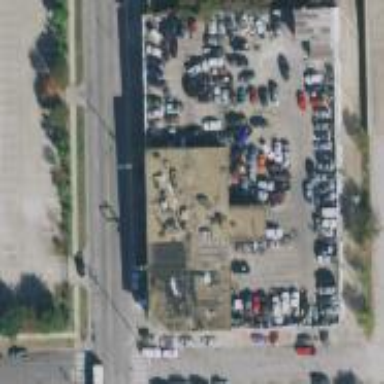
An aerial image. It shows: Car repair building.